Here is the time-frequency representation (spectrogram) of a rolling-element bearing's vibration measurement. Classify the bearing condition as one of: normal, inner_race, outer_race, ball.
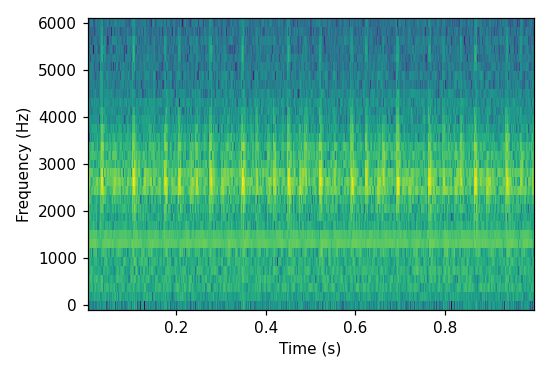
Answer: inner_race